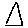
Label: triangle